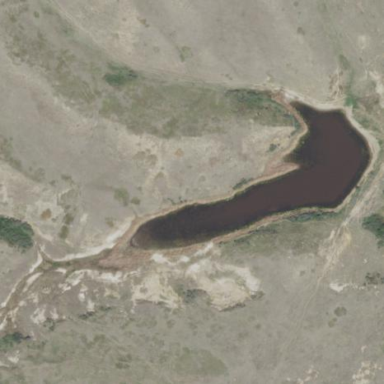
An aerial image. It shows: Reservoir area.